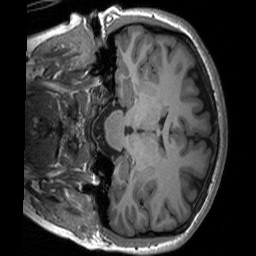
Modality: T1w
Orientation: coronal
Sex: female
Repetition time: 1.95 s
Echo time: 0.026 s